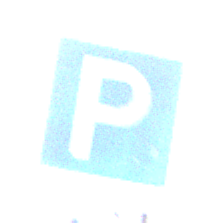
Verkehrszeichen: Parken
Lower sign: HinweisDurchSinnbild22
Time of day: SunriseSunset
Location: Outdoor (RoadRail)
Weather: PartlyCloudy
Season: NotSpecified
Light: Natural